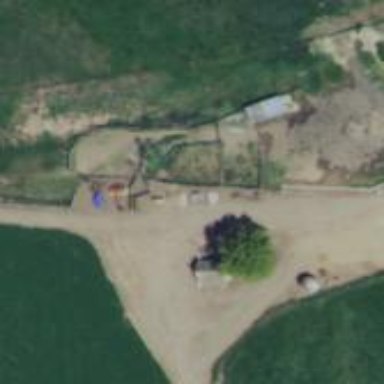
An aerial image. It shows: Farmyard area.